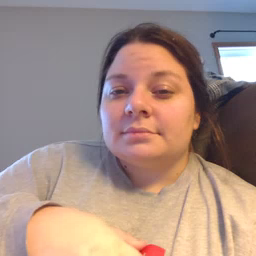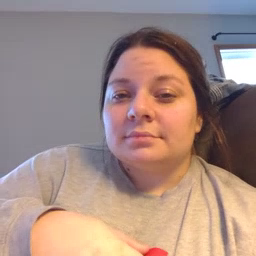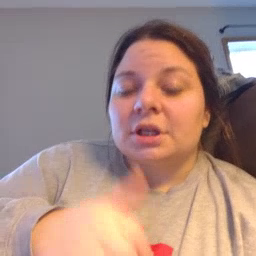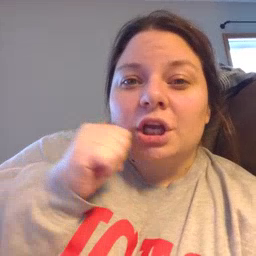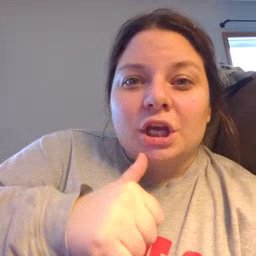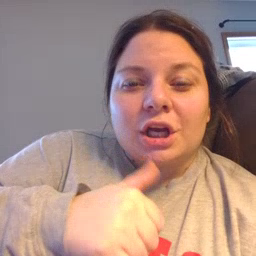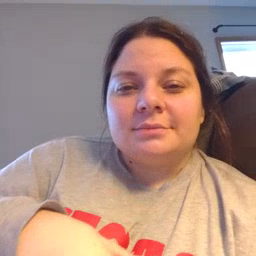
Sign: girl